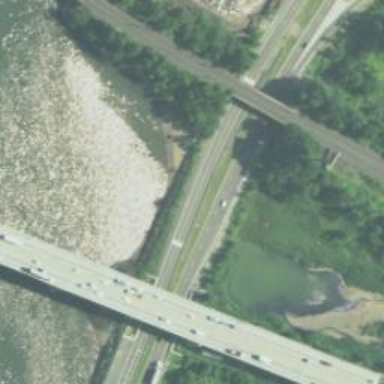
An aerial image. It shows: Motorway junction.